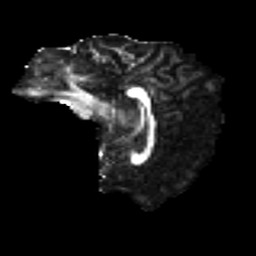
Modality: FA
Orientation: sagittal
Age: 29
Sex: male
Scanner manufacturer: ge
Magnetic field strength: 3 T
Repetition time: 7.8 s
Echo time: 0.0609 s